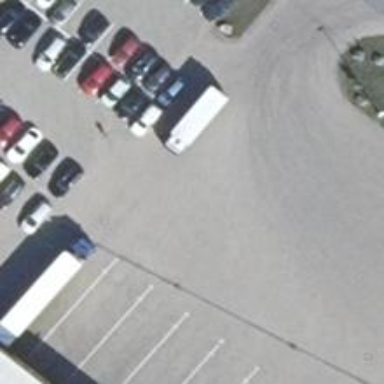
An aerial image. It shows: Parking aisle designated as service road.